Question: I am using JavaScript patterns with JQuery. I want JSLint to validate my code with maximum code quality. I have below screen shot for JSLint option to enable. Someone tell me what option should I check when coding JavaScript with JQuery.
Please

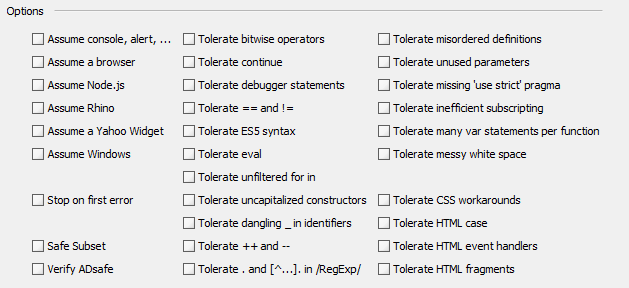
Answer: Check the 'assume a browser' checkbox and on the 'Predefined' section, type 'jQuery' and '$'.